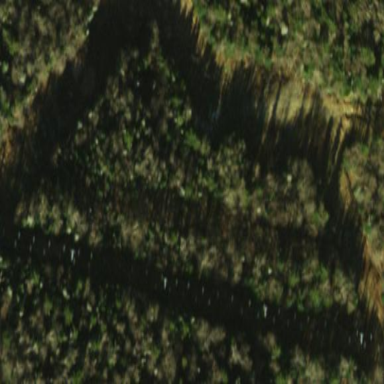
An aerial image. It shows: Coniferous forest area.